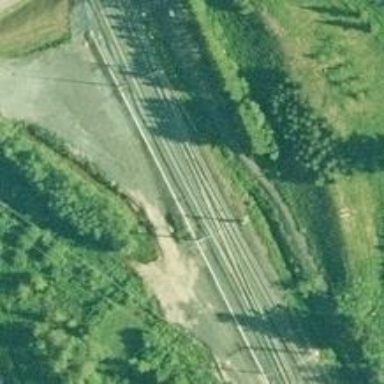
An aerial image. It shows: Continuous rail railway with electrified contact line.